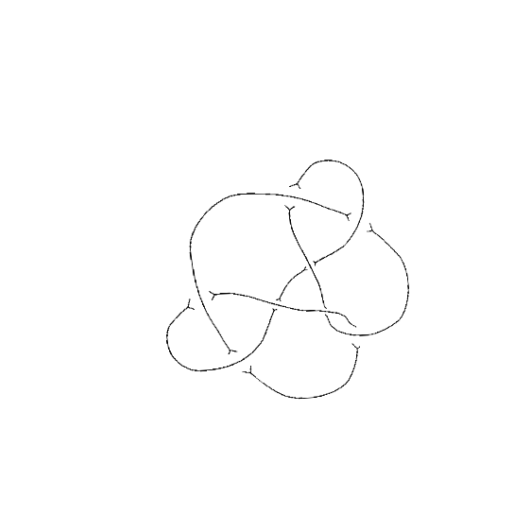
Crossing number: 8